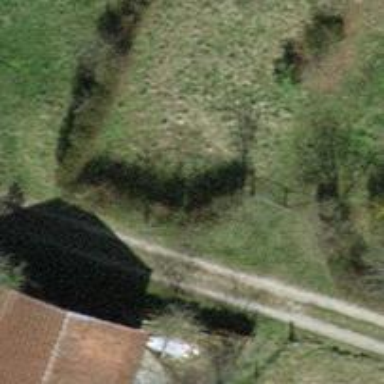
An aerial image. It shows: Hedge acting as barrier.